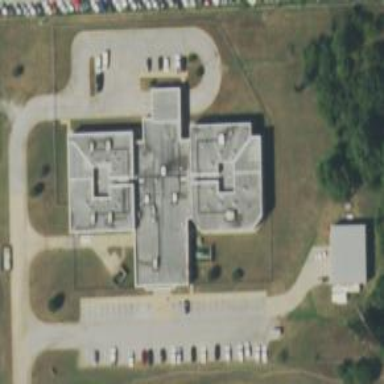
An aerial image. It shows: Prison.